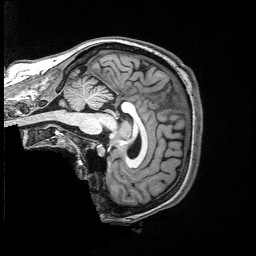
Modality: T1w
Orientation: sagittal
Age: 29
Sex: female
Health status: ill
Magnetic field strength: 3 T
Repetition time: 2.53 s
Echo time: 0.00331 s